Field crop: tomato
Growth stage: 1
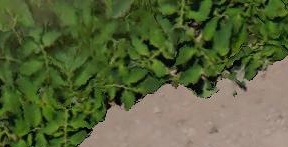
Species: tomato